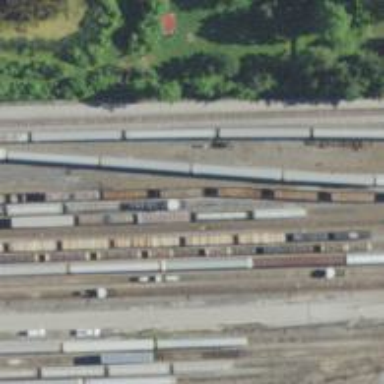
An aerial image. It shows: Railway yard used for servicing trains.